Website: apple
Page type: billing-address
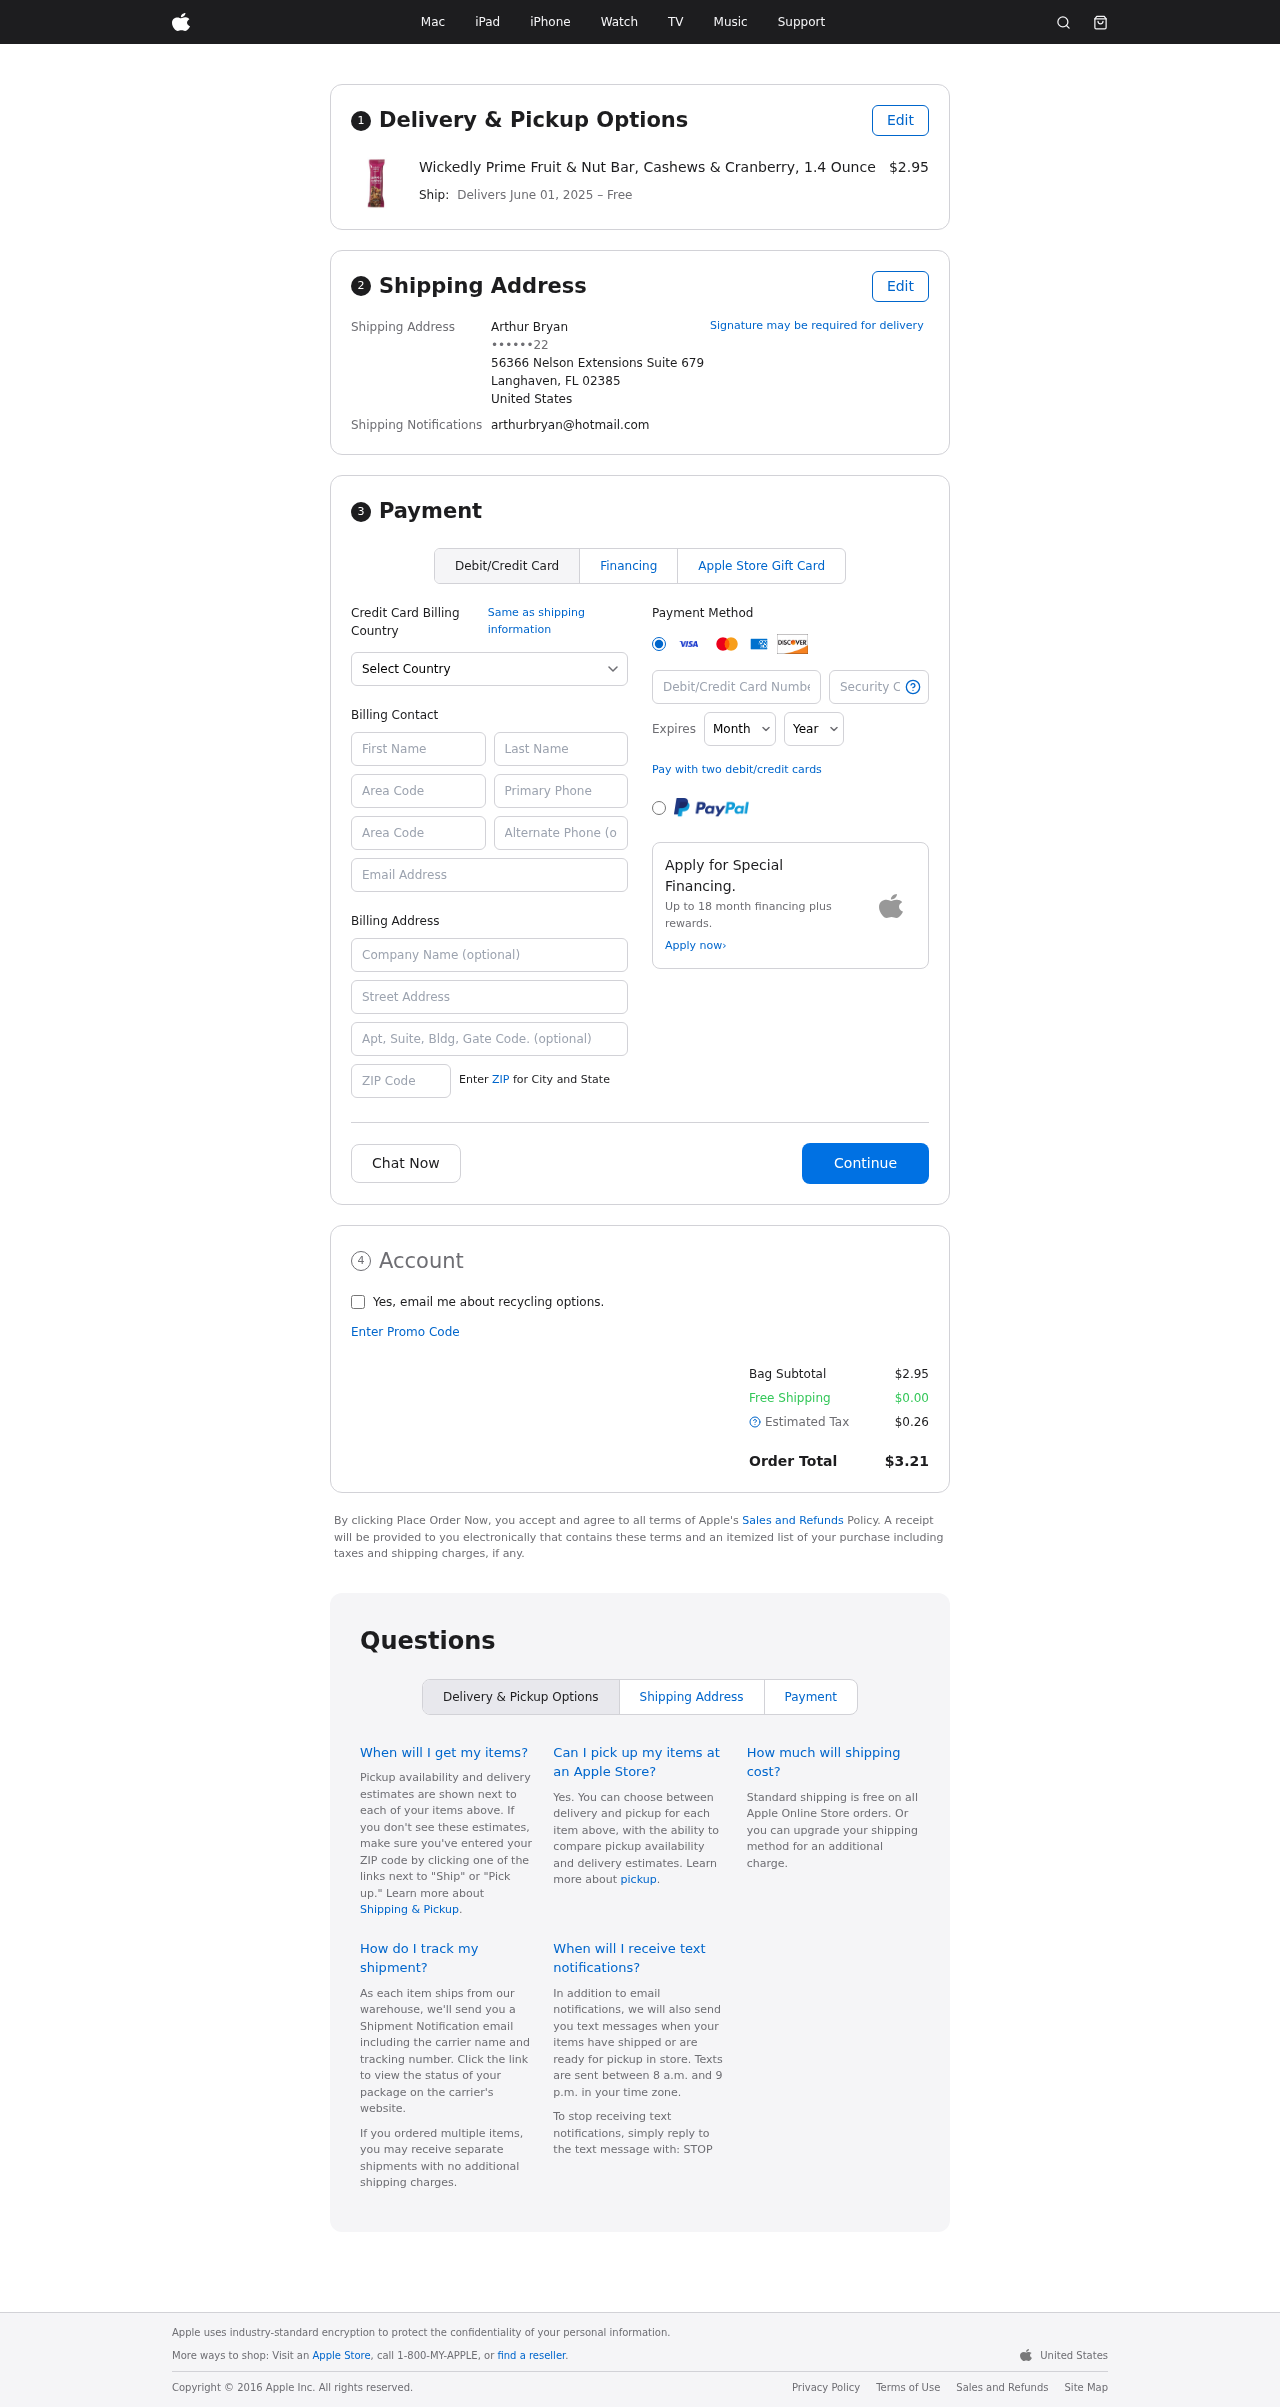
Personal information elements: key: PII_CARD_CVV
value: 167
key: PII_CARD_EXPIRY_MONTH
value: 05
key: PII_CARD_EXPIRY_YEAR
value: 30
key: PII_CARD_NUMBER
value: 2503 7203 3957 6192
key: PII_CITY_STATE_ZIP
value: Langhaven, FL 02385
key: PII_COUNTRY
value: United States
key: PII_EMAIL
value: arthurbryan@hotmail.com
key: PII_FULLNAME
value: Arthur Bryan
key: PII_STREET
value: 56366 Nelson Extensions Suite 679
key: PII_PHONE_MASKED
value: ••••••22
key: PII_BILLING_FIRSTNAME
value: Arthur
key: PII_BILLING_LASTNAME
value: Bryan
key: PII_BILLING_PHONE_AREA
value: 267
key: PII_BILLING_PHONE
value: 2675017222
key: PII_BILLING_EMAIL
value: arthurbryan@hotmail.com
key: PII_BILLING_COMPANY
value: Greene, Bradley and Flores
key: PII_BILLING_STREET
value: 56366 Nelson Extensions Suite 679
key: PII_BILLING_STREET2
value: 610 Douglas Junctions
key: PII_BILLING_POSTCODE
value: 02385
Product elements: key: PRODUCT1_NAME
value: Wickedly Prime Fruit & Nut Bar, Cashews & Cranberry, 1.4 Ounce
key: PRODUCT1_PRICE
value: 2.95
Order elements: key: ORDER_DELIVERY_DATE
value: June 01, 2025
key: ORDER_SUBTOTAL
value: $2.95
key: ORDER_SHIPPING_COST
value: $0.00
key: ORDER_TAX
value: $0.26
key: ORDER_TOTAL
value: $3.21